Question: I gonna make a new kind of menu by canvas. This is my first time i use canvas. So there several things i need your helps to start this kind of menu. Here is a images :

Please give me your suggestion or ideas about this kind of menu. I will appreciate. Thanks in advance for your consider, your idea ! Have a good day !
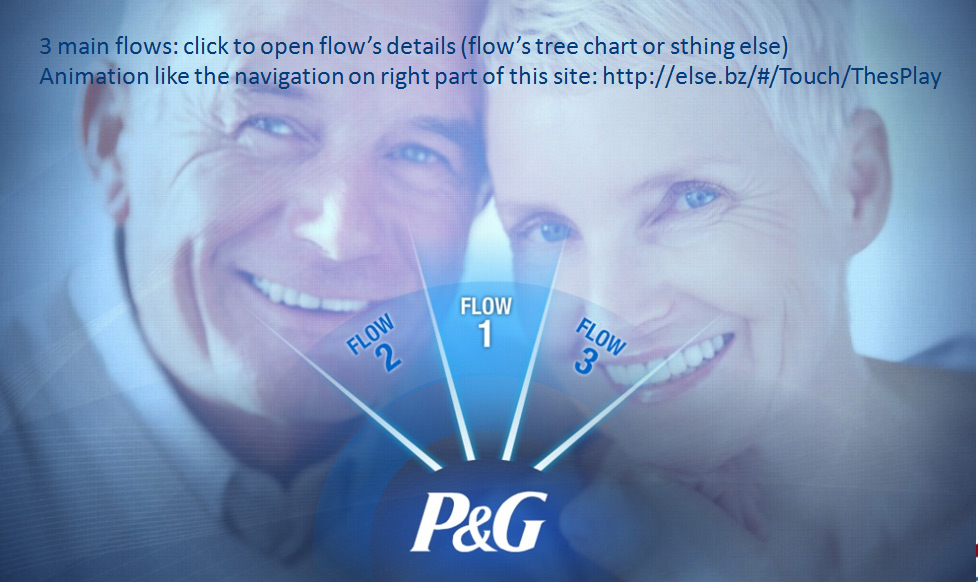
Answer: The radius surely in the example above would be the length of the white lines, so any length you want??
If what you want is to equally divide the sector into n sub-sectors of equal arc length then you need to decide on what the maximum angle at the centre is going to be, in the above example its 90deg or pi/2 radians.
Ultimately, max angle, subsector arc length, subsector angle and radius are all connected through:
subsector_arc_length = radius * subsector_angle
subsector_angle = max_angle/n
or//
subsector_arc_length = radius * max_angle/n (Note these require radians)
But if your aim is draw this to canvas then something like:
'''
var canvas = '<canvas id="canvas" width="500" height="500" style="border: 1px solid black; width: 500px; height: 500px; background: lightblue;"></canvas>'
document.body.innerHTML += canvas;
var canvas = document.getElementById("canvas");
var ctx = canvas.getContext("2d");
var max_angle = Math.PI/2; //rad - 90deg
var no_of_flows = 10;
var radius = 200; //pixels
ctx.lineWidth = 5;
ctx.strokeStyle = '#333';
ctx.translate(250,350);
ctx.beginPath();
ctx.rotate(-Math.PI/2);
ctx.rotate(-Math.PI/2 + max_angle/2);
for (var i=0; i<no_of_flows; i++) {
ctx.moveTo(0,0);
ctx.lineTo(0, radius);
ctx.stroke();
ctx.rotate(-1*max_angle/(no_of_flows-1));
};
'''
Your main problem would you could probably generate a better image off canvas. + the event structure for the menu.